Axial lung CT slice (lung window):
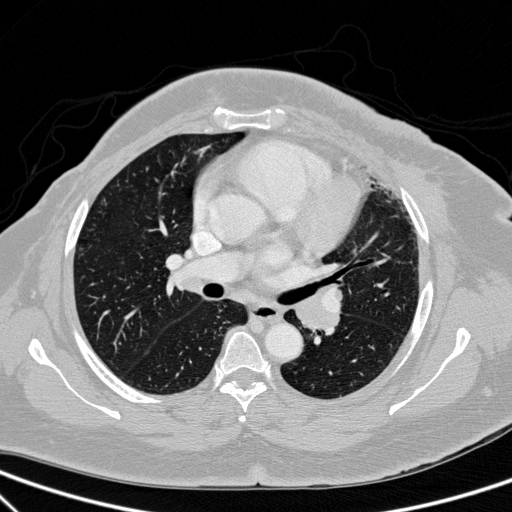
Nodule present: no